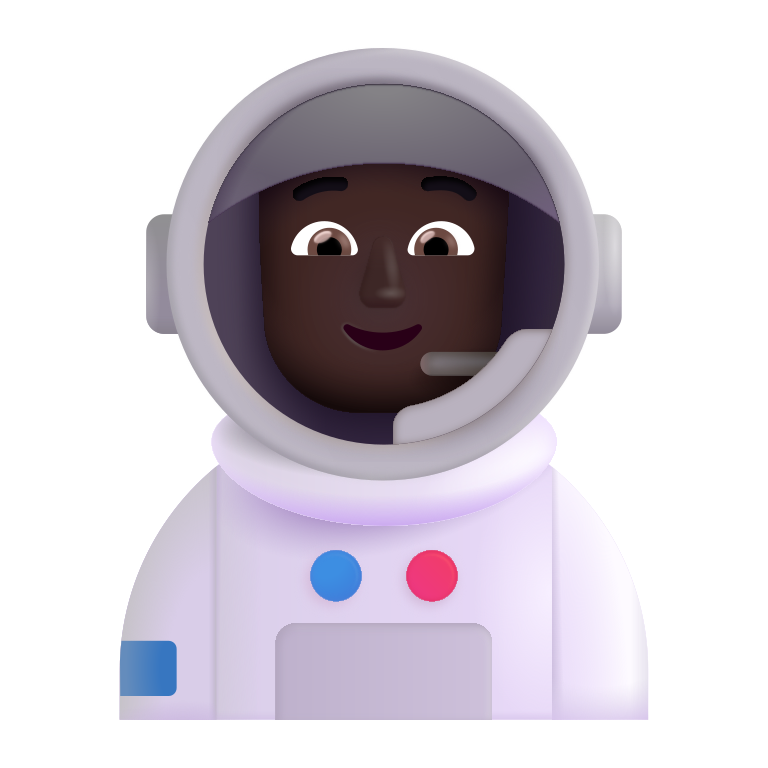
astronaut color dark